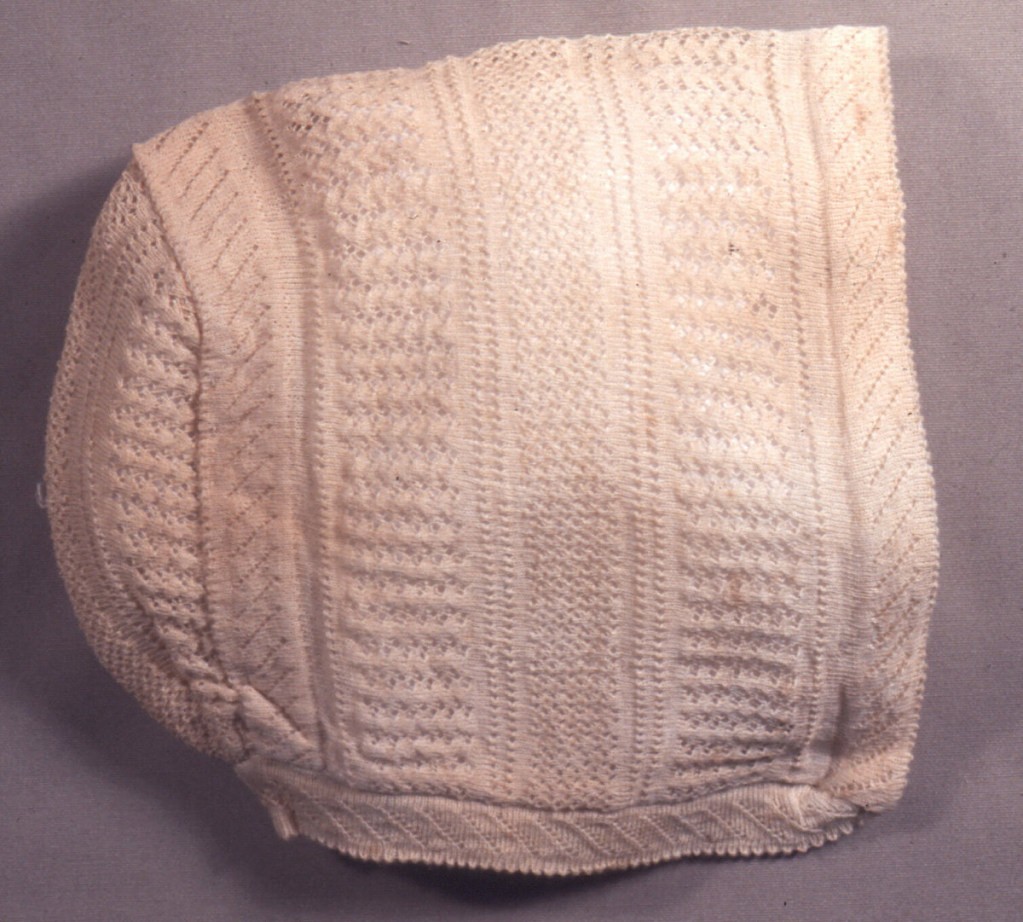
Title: Baby's cap
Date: late 18th–early 19th century
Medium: cotton Technique: machine knitted
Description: White baby's cap with bands of lace-like stitches.